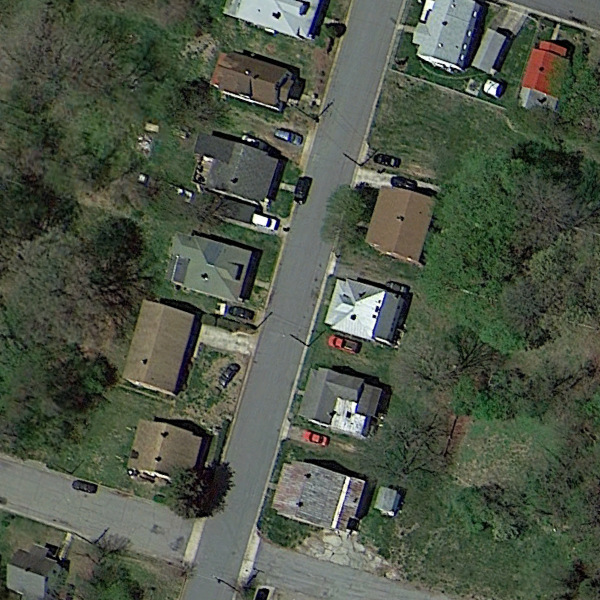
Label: MediumResidential